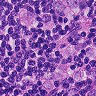
Metastatic tissue present: yes